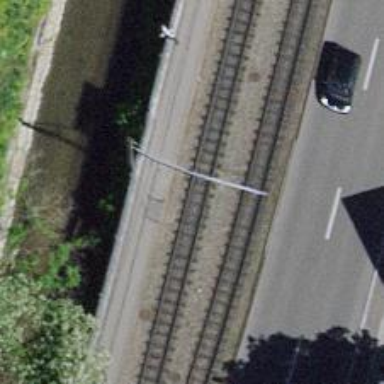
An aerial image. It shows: Tram railway with one track and electrified contact line.